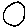
Label: circle